Interaction volume radius: 5 \u00c5
Interaction volume height: 20 \u00c5
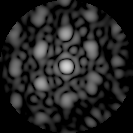
Disorder parameter: 0.404